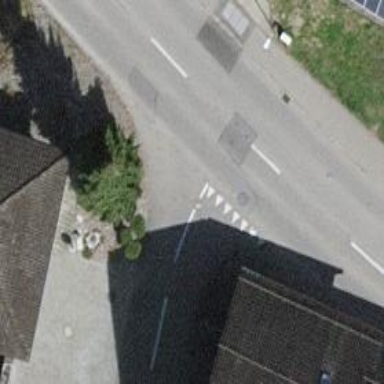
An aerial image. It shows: Asphalt road in residential area.